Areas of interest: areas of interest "Scientific Research Institution"
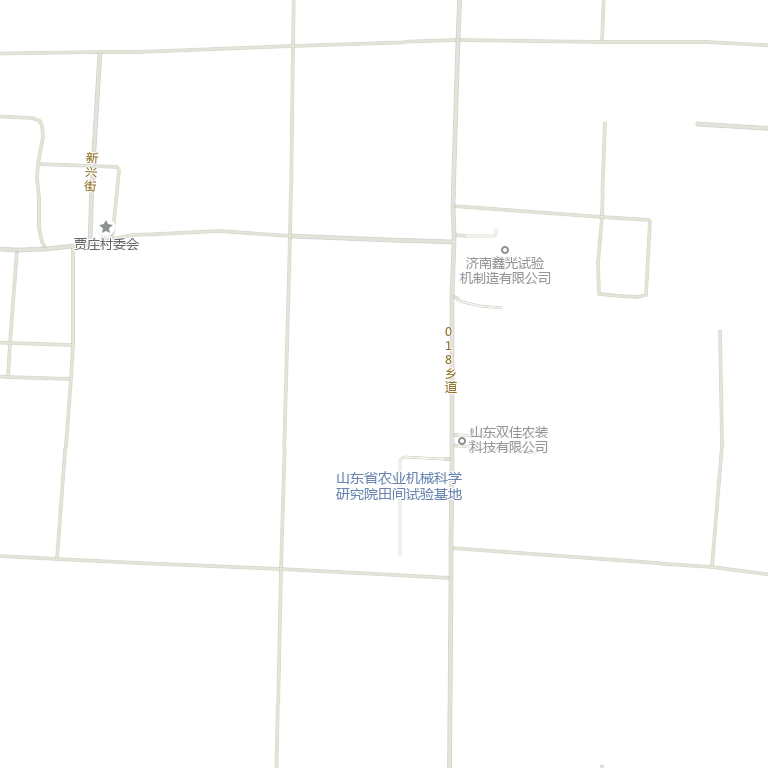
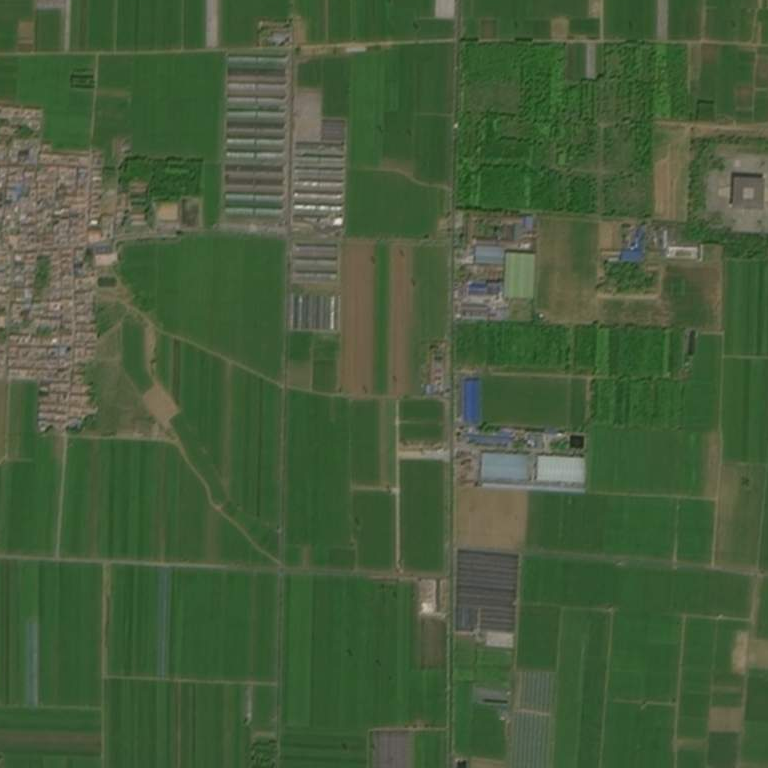